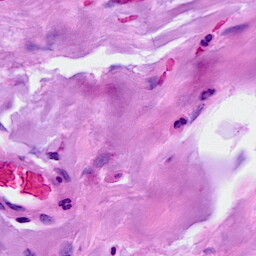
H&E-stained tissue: Breast